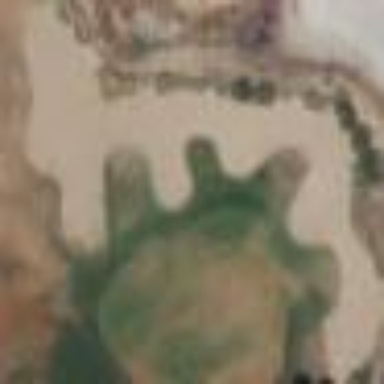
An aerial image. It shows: Bunker filled with sand on golf course.